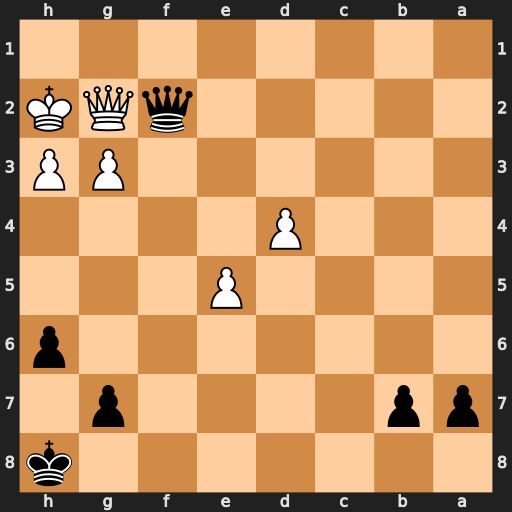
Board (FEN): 7k/pp4p1/7p/4P3/3P4/6PP/5qQK/8
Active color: b
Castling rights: -
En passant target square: -
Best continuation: Qxg2+ Kxg2 a5 Kf3 a4 Ke4 a3